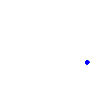
Particle: kaon